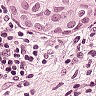
Metastatic tissue present: yes